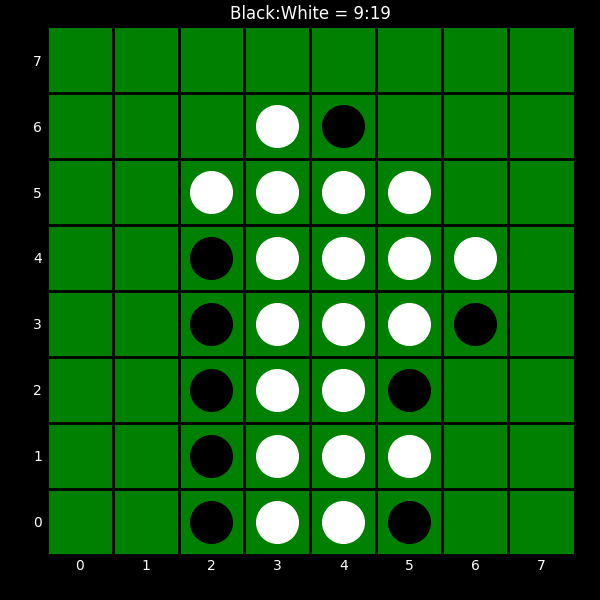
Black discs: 9
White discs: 19